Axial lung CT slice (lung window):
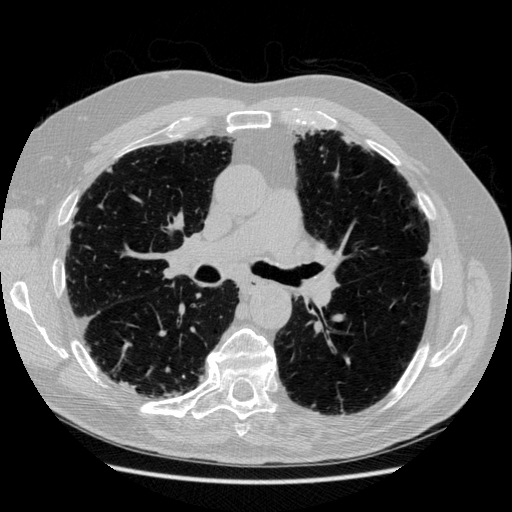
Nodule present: no